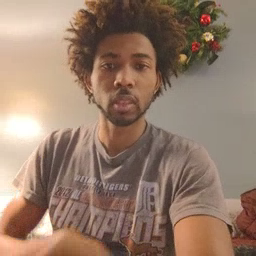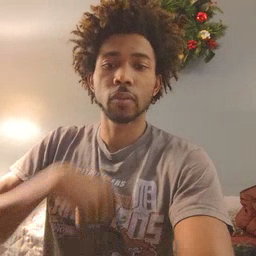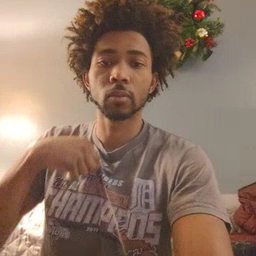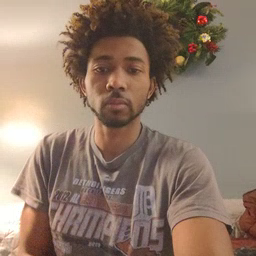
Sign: zipper